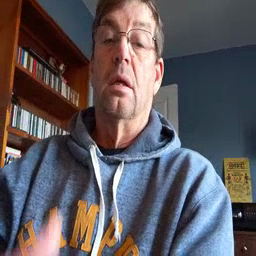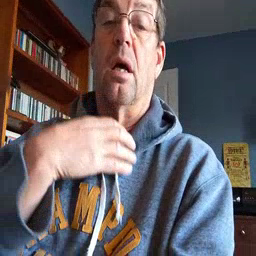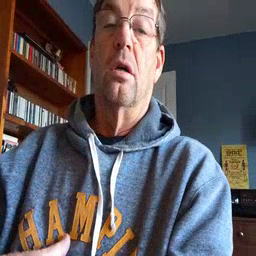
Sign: hungry